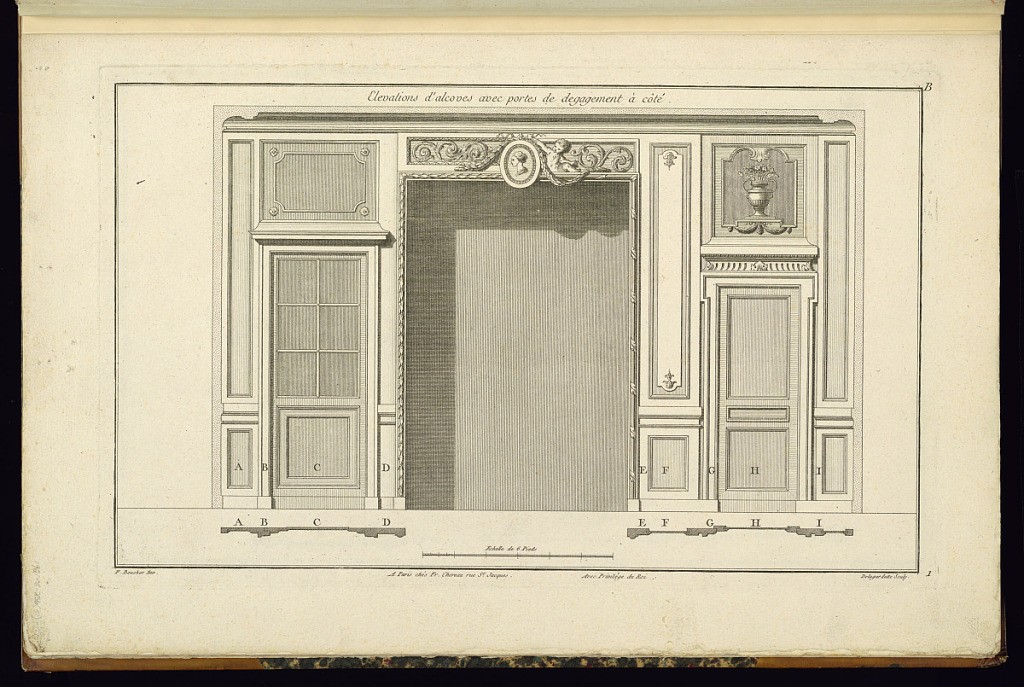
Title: Elévations d'alcoves avec portes de dégagement à côté
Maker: Juste-François Boucher, French, 1736 – 1782
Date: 1774
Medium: Engraving on laid paper
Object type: Print
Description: Elevation of an alcove with a portrait medallion at the center surrounded by garland, a putto, scrolling acanthus leaf, lamb tongue, and bound leaf ornament. The side doors feature overdoor panels with rosettes (left) and a vase with bouquets (right). The plate is signed.